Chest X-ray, PA view. Patient: 58 years old, sex M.
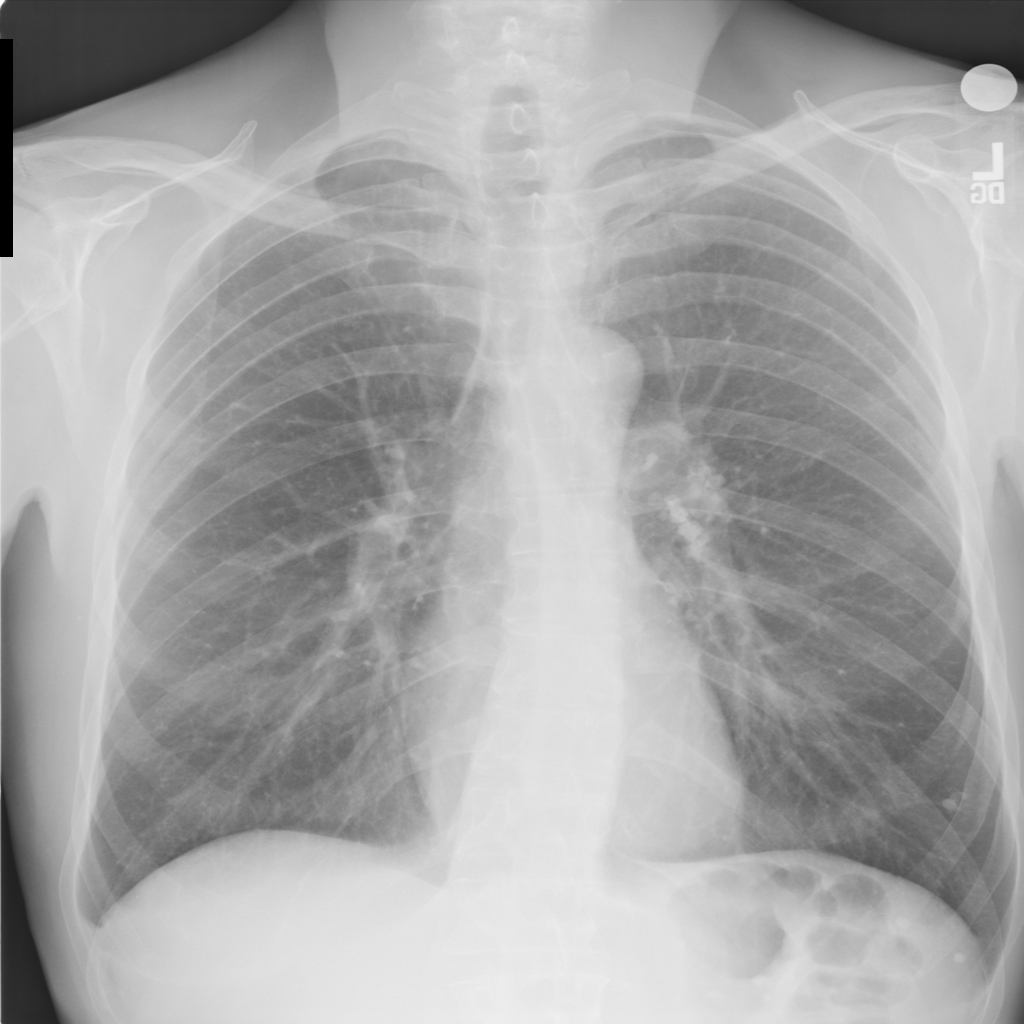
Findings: No Finding